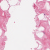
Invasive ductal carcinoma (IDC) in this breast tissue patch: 0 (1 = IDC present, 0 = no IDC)